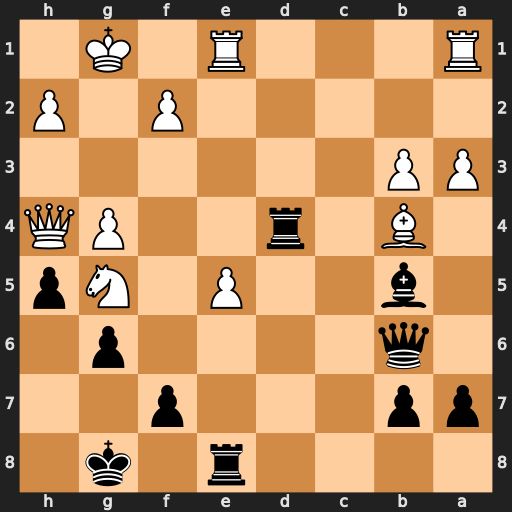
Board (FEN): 4r1k1/pp3p2/1q4p1/1b2P1Np/1B1r2PQ/PP6/5P1P/R3R1K1
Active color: b
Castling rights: -
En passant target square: -
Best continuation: Rxg4+ Qxg4 hxg4